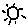
Label: sun